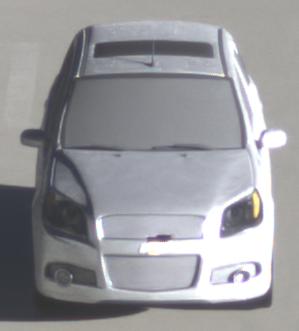
Make: Chevrolet
Model: Aveo 1.2
Detailed model: Aveo
Model produced from: 2008/06
Model produced until: 2011/01
Doors: 3
Color: white
Road condition: wet road
Daytime: morning or afternoon
Contrast: high contrast